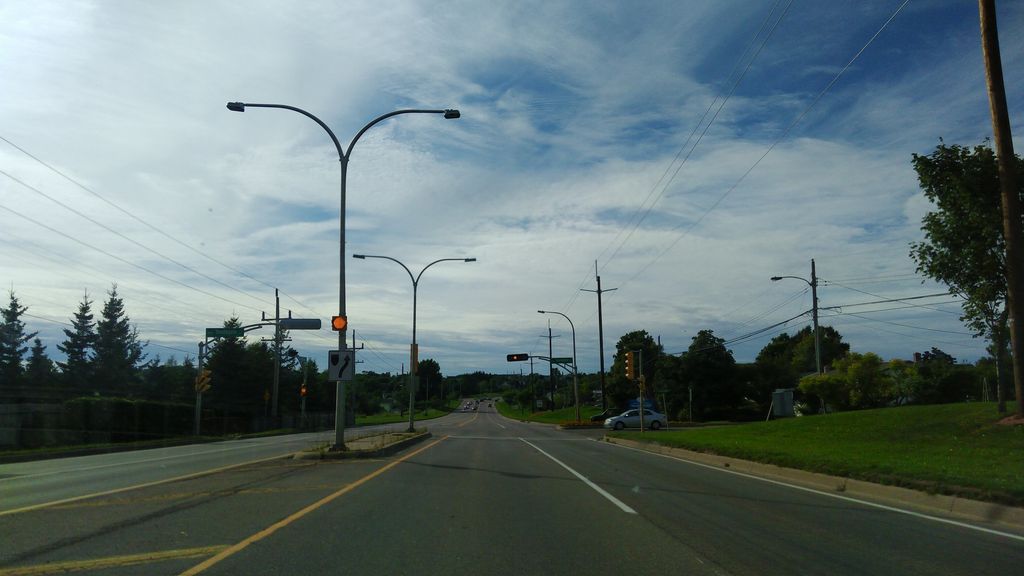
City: charlottetown